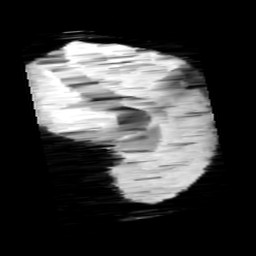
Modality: minIP
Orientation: sagittal
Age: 12
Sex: female
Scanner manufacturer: siemens
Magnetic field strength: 3 T
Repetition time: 0.027 s
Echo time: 0.02 s